Question: What is the steps of the insertion algorithm of R* Tree?
Note: I want to be able to construct the tree by insertion. IT ALWAYS GIVES ME CRAP TREES with maximum overlap and maximum area cover not matter what condition I choose for selecting the best leaf (test minimum overlap area after adding at each level of the tree, minimum expansion ration at each level of the tree, etc).
Now how this R* Tree is constructed by insertion so beautifully (from <URL>:

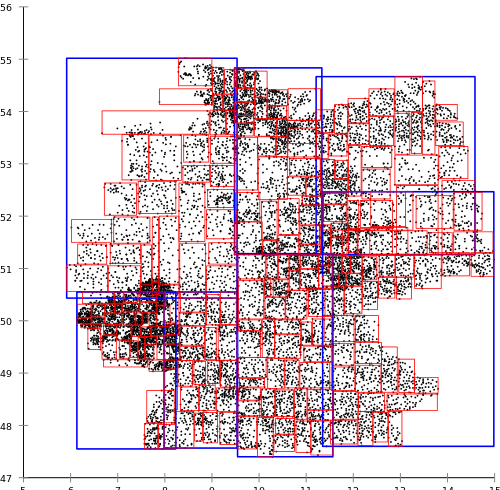
Answer: The R*-Tree is not just a different insertion leaf strategy.
The spitting strategy (perimeter!) is just as important, as it prefers "quadratic" pages, as opposed to the slices produced by other strategies such as Ang-Tan.
Furthermore, and this is maybe the key to getting prettier trees, the R*-tree performs a kind of rebalancing to actively avoid bad splits. Instead of splitting, when a node is overfull, it also removes the least central elements (or subtrees - you need this at all levels) and reinserts them. This doesn't always prevent the overflow, but it may reduce overlap in a tree.
But of course you can do various mistakes in implementing, and the R-tree will still work, just not perform well because of the bad structure. How bad is your tree, do you have a screenshot?